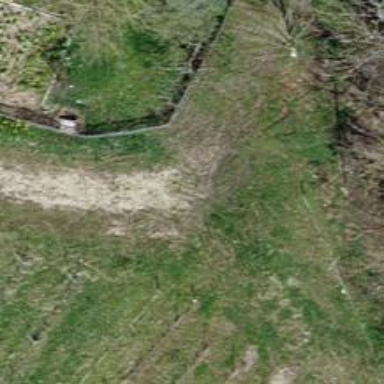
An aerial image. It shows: Area covered with grass.